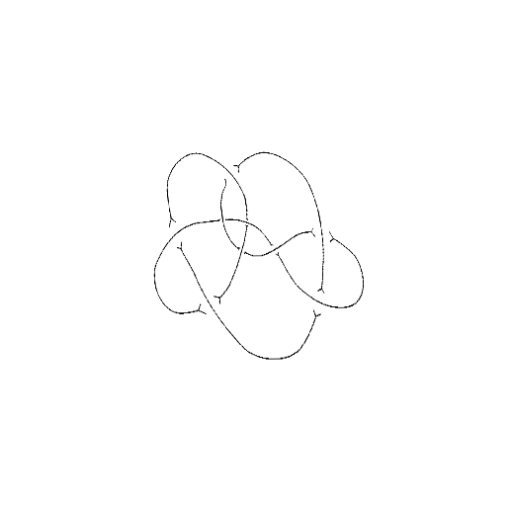
Crossing number: 9